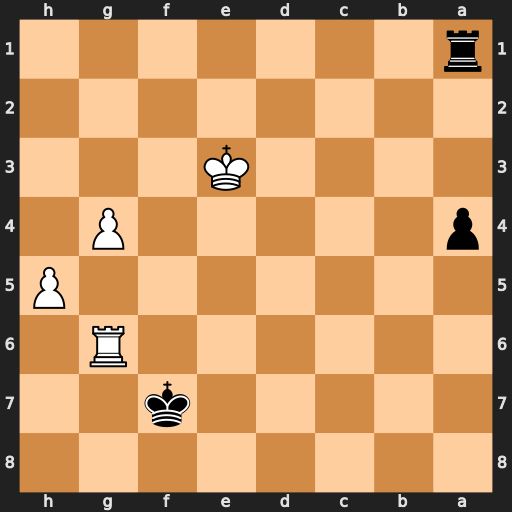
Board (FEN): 8/5k2/6R1/7P/p5P1/4K3/8/r7
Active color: b
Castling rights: -
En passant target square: -
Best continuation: a3 Ra6 a2